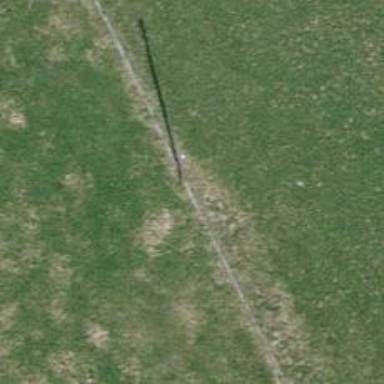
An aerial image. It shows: Minor power line.